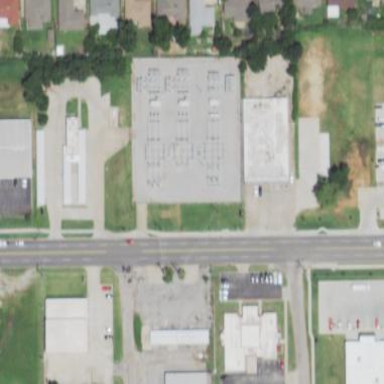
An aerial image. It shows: Power substation.